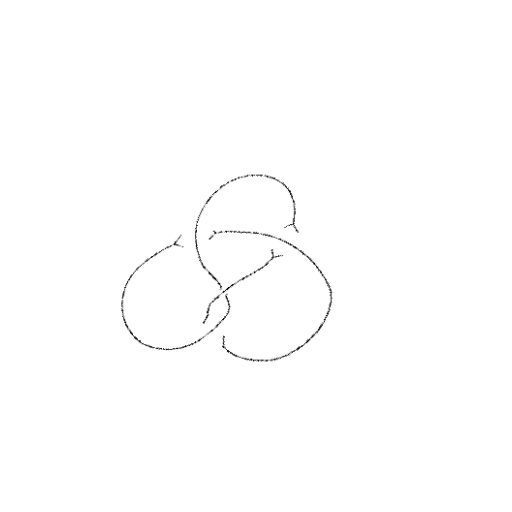
Crossing number: 4